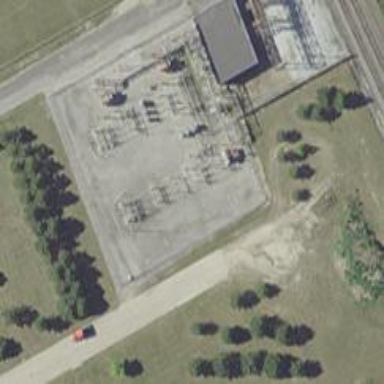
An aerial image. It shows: Switch for power supply.